Current action and preconditions to check: trajectory_clear

Your task: For each precondition in the list above, predict whether it will hold at this action.

Consider the current scene as observed from the mobile robot's camera, and analyze the predicted future states of all dynamic agents (e.g., people, animals, vehicles, or any moving entities) within the NEXT SECOND.

IMPORTANT: Only answer "very likely" if you are absolutely certain—based on strong, clear evidence—that a dynamic agent will violate the precondition in the predicted future state. Do NOT answer "very likely" for unlikely, ambiguous, or low-probability risks.

Ask yourself for each precondition: Is there a high probability, with clear and convincing evidence, that the predicted future states of any dynamic agent will interfere with the predicted future state of the currently executing action within the NEXT SECOND, causing that precondition to fail?

Assess the risk level based on these predictions. Use "likely" or "very likely" if motions create a clear risk of interference.

Use "neutral" or "improbable" if agents are nearby but their predicted paths are clearly diverging or non-conflicting.

Failure Risk Categories: "very improbable", "improbable", "neutral", "likely", "very likely"

Answer Format: Output ONLY the probability_of_failure value from these categories: "very improbable", "improbable", "neutral", "likely", "very likely"

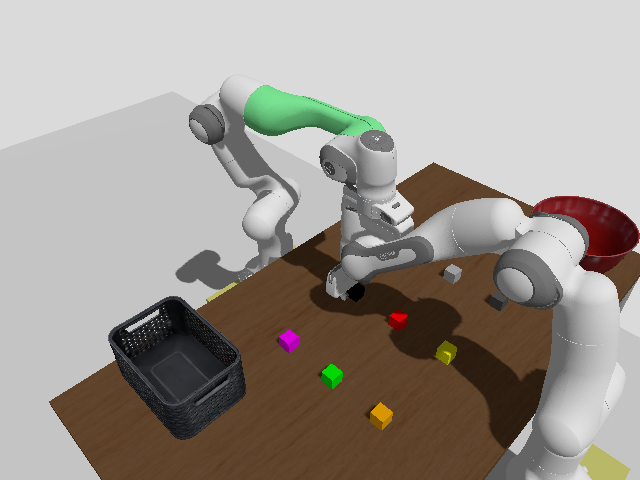

Answer: neutral